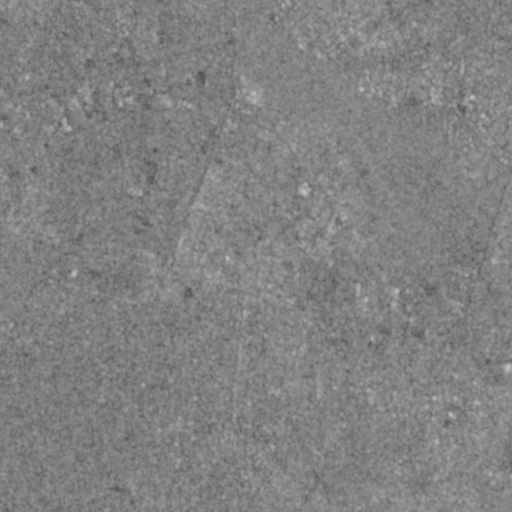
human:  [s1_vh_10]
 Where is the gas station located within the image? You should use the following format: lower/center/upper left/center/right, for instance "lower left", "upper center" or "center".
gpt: The gas station is located in the upper right of the image.
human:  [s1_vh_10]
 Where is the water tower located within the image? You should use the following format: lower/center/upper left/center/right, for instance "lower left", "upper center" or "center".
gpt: The water tower is located in the upper right of the image.
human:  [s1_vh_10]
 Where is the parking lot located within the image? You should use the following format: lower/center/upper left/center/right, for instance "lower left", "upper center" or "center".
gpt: There is no parking lot in the image.

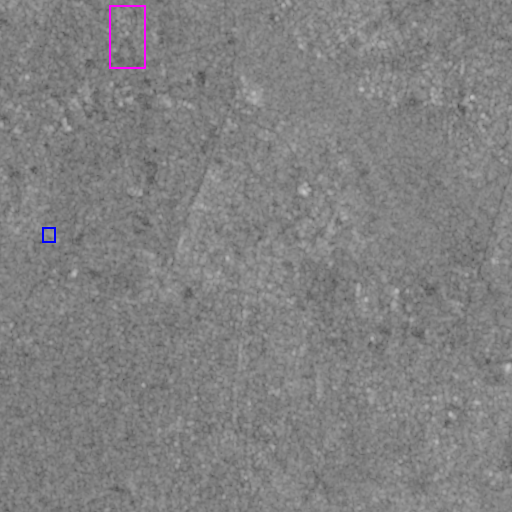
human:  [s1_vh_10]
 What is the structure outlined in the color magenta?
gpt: The structure outlined in magenta is a park.
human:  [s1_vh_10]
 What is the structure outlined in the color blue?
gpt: The structure outlined in blue is a power substation.
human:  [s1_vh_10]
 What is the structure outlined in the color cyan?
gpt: There is no cyan outline.